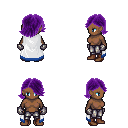
a pixel art fantasy rpg character, female body template, human, dark skin, white trimmed cape, metal pants, purple swoop hairstyle, metal gloves, brown shoes, four views (front, back, left, right), 2x2 character sprite sheet, small pixel art, hard edges, no anti-aliasing